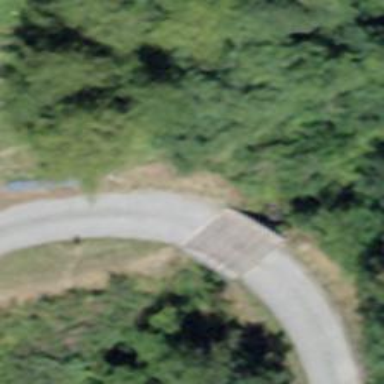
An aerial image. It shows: Fine gravel track which is alleyway with grade2 tracktype.